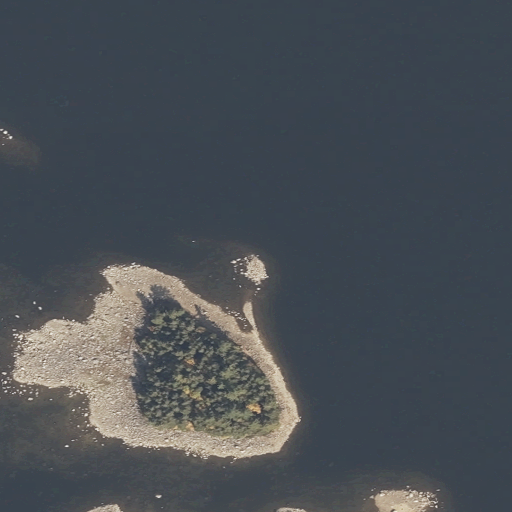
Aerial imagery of island in Maine named Big Beaver Island containing open water, barren land, herbaceous wetlands, mixed forest, evergreen forest, and grassland